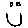
Label: smiley face